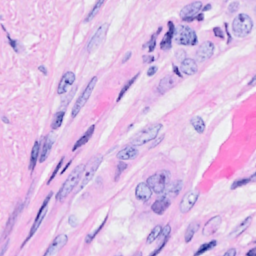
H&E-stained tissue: Breast